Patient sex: F
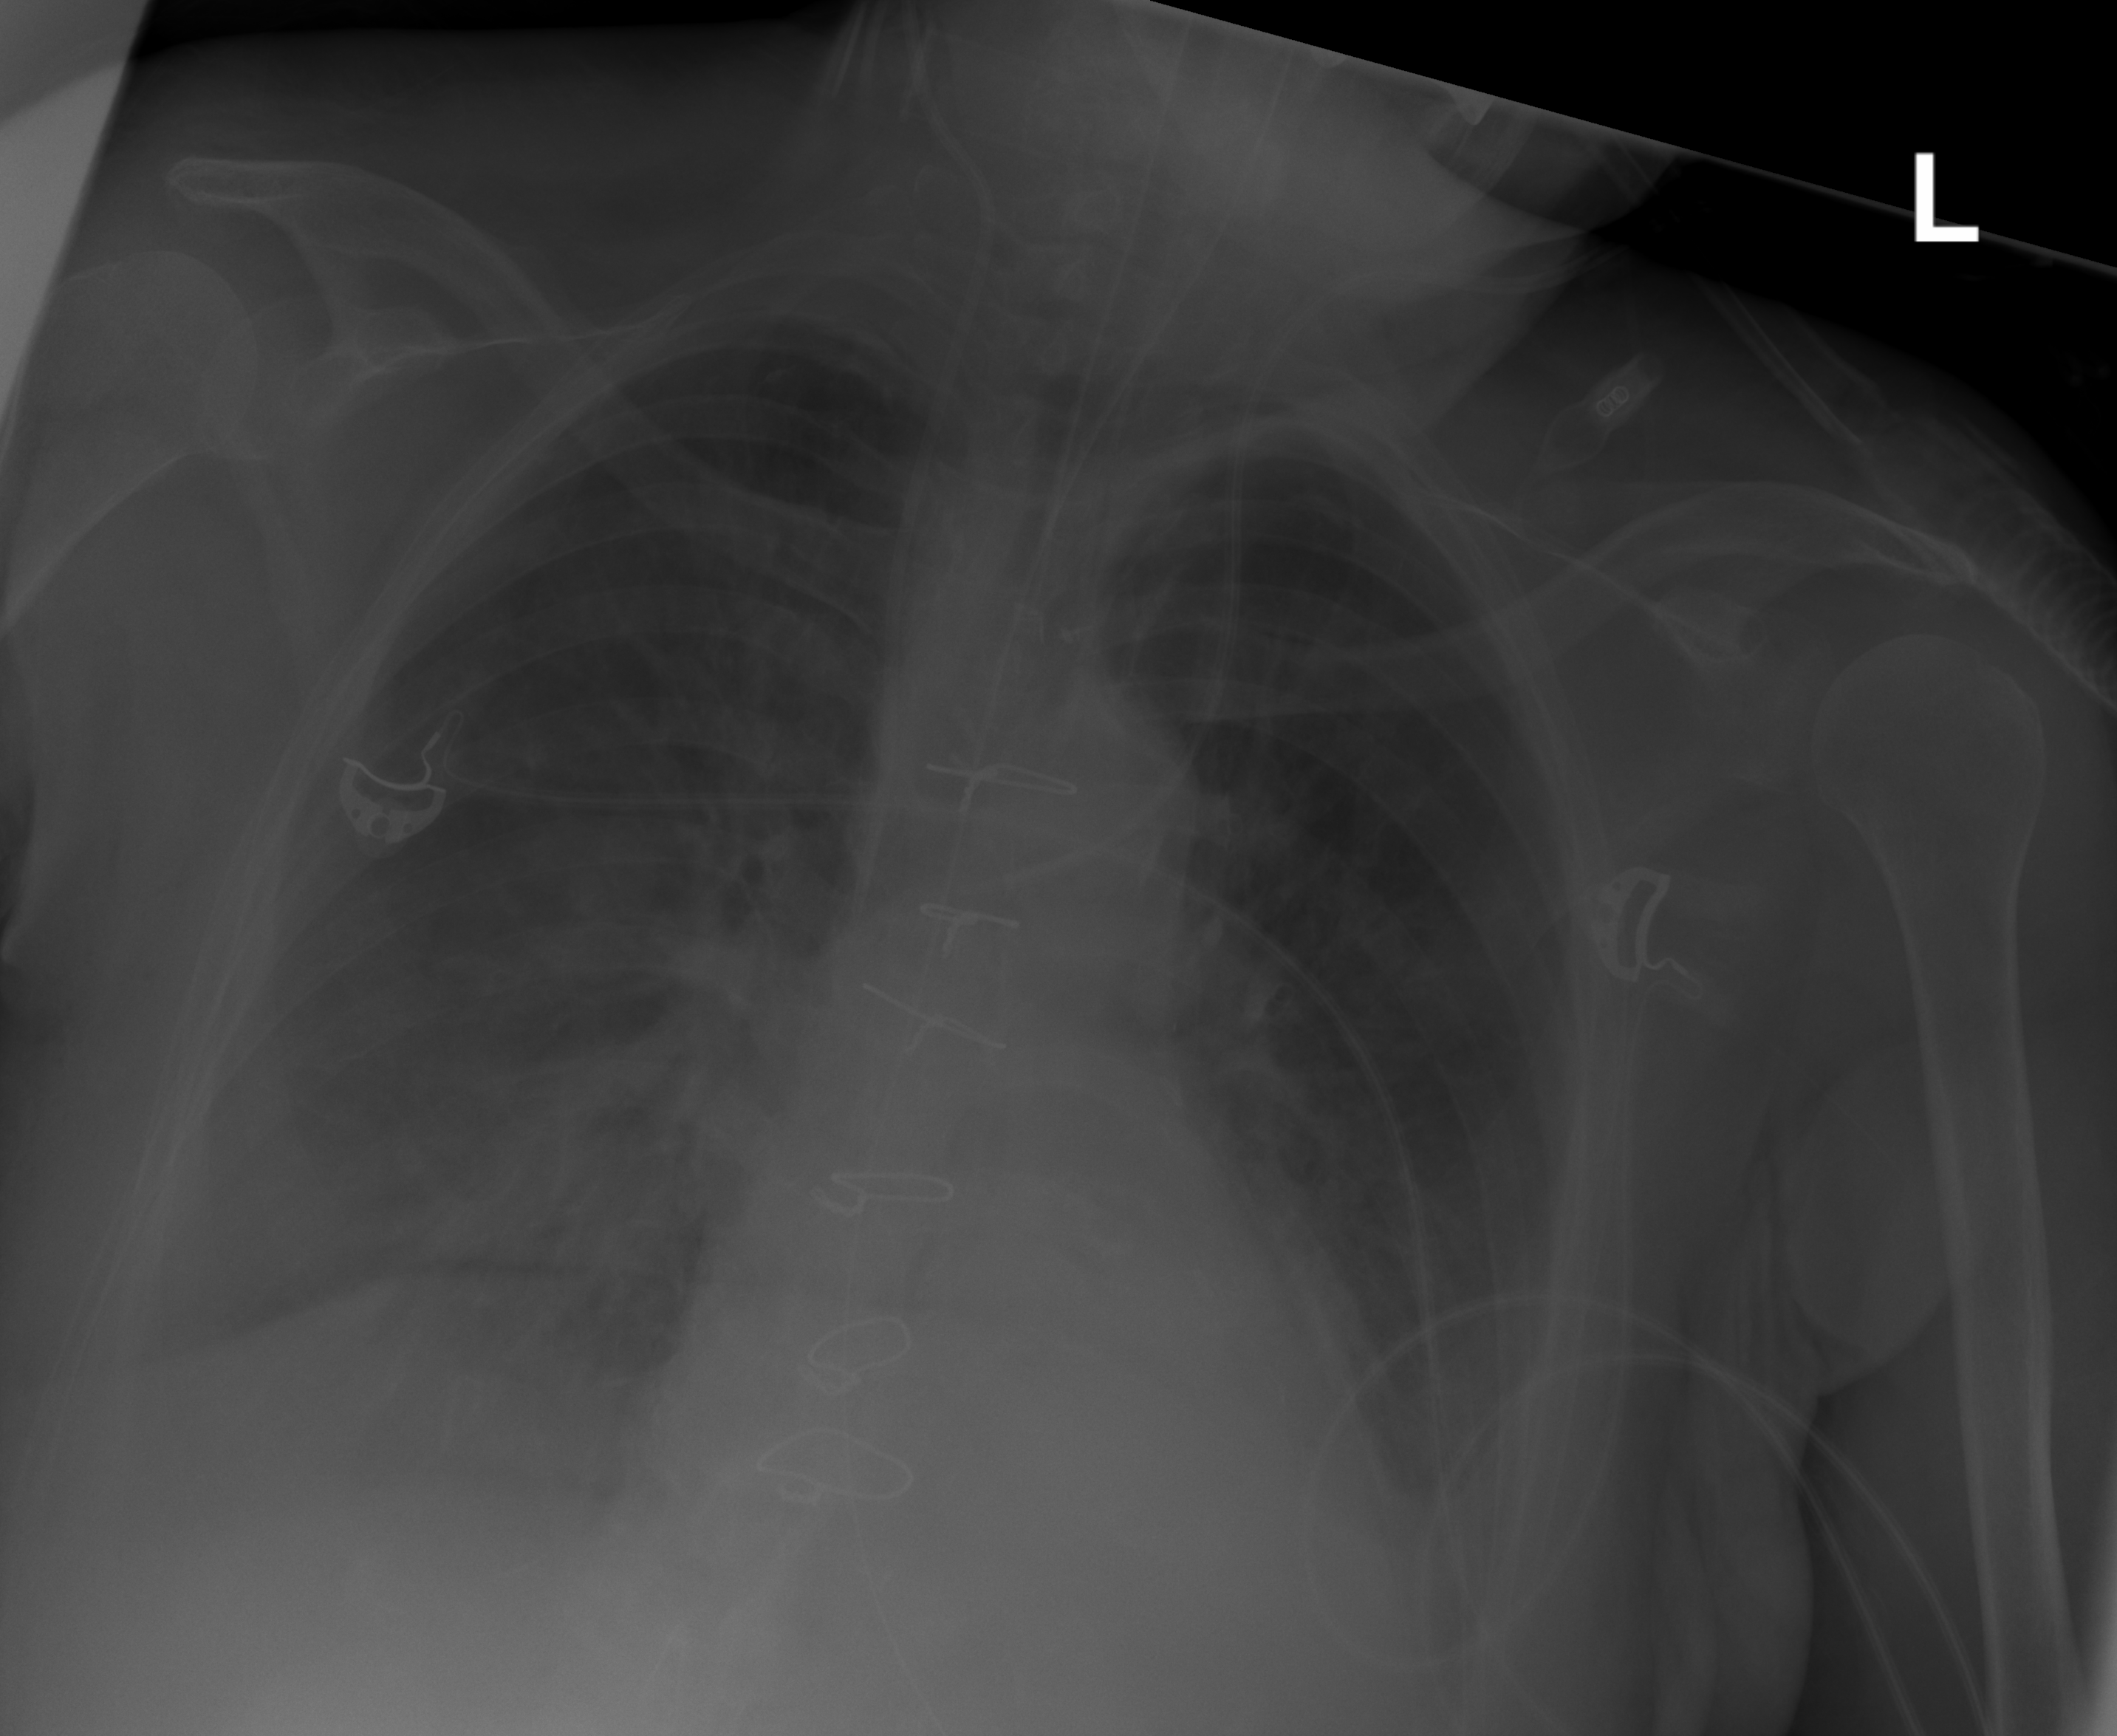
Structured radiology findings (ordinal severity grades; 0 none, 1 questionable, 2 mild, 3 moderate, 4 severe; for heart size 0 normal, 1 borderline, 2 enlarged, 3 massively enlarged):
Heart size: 1
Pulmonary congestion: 2
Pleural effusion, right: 2
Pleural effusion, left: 2
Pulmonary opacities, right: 1
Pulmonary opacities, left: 0
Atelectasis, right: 2
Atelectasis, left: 2